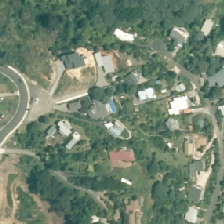
Land cover: urban_build_up